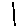
Label: tree